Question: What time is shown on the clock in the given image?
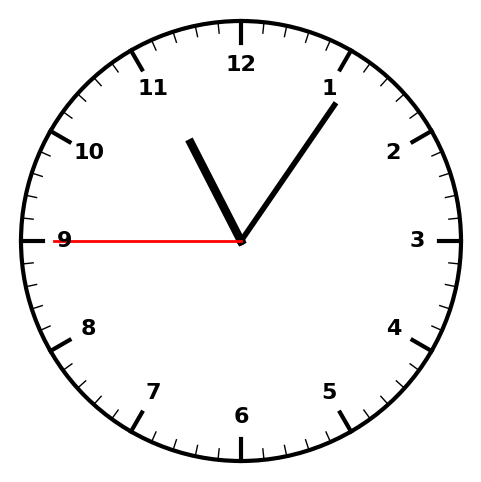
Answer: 11:05:45